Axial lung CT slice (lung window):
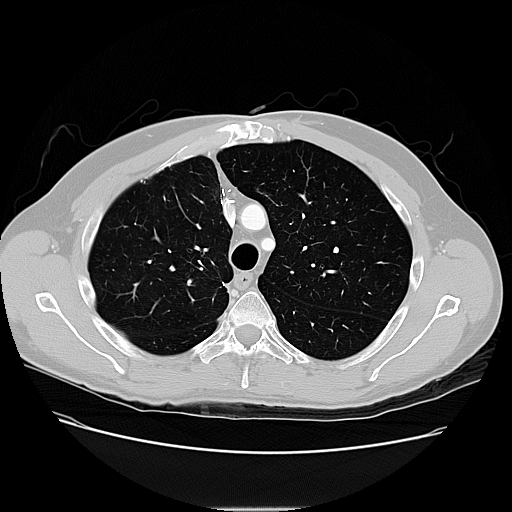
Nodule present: no